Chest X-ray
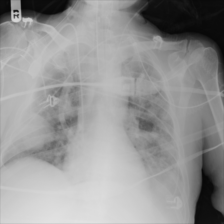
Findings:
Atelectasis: negative
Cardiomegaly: negative
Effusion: negative
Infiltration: positive
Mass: positive
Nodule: negative
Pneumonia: negative
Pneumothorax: negative
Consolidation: negative
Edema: negative
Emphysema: negative
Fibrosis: negative
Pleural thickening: negative
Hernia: negative